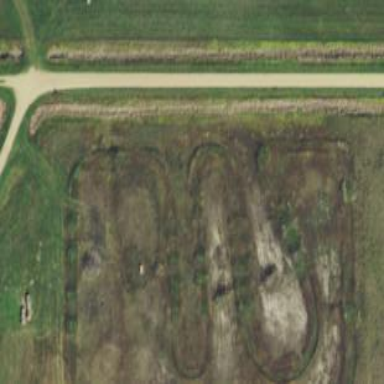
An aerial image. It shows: Raceway track with dirt surface.